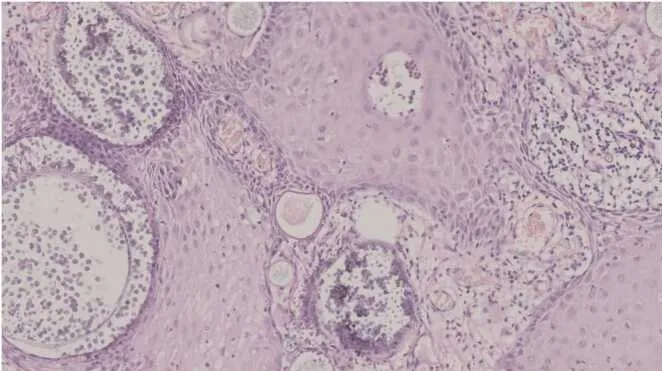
Photomicrograph shows multiple sporangia with endospores (HE, x20).
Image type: pathology (h&e)